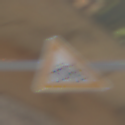
Verkehrszeichen: RadverkehrRechts
Umgebung: Outdoor, Urban
Tageszeit: Midday
Wetter: Clear
Licht: Natural
Jahreszeit: NotSpecified
Kontrast: HighContrast